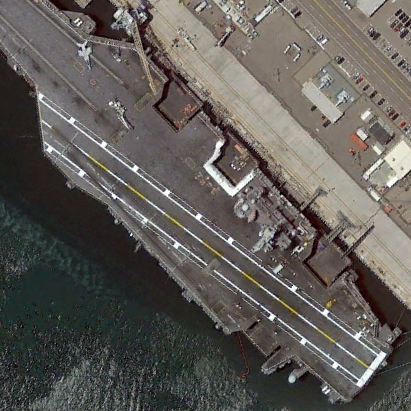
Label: aircraft_carrier